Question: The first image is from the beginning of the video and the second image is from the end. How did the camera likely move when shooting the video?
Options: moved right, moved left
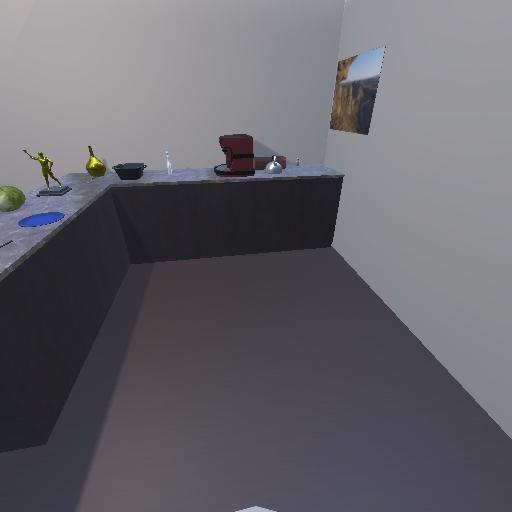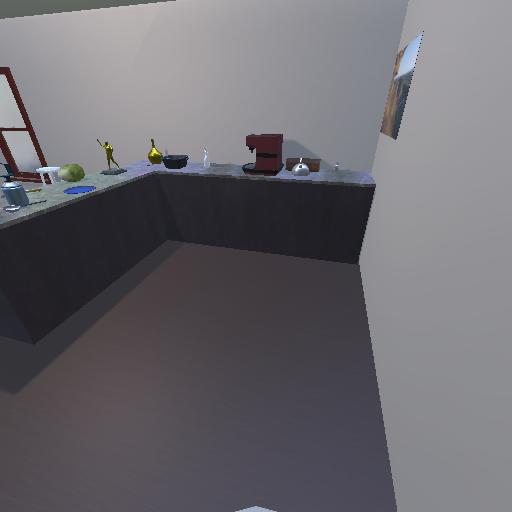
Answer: moved right